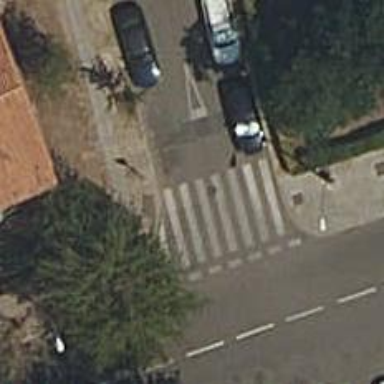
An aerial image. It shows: Marked crossing on the road.